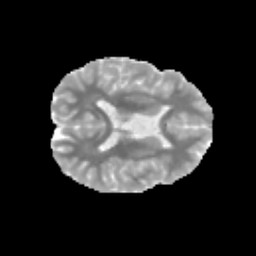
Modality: MD
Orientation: axial
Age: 13
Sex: male
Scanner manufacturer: siemens
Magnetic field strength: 3 T
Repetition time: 3.8 s
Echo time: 0.07 s